Question: I am trying to create a simple link to another page in my rails app but it doesnt seem to work.Even though I have configured a route for my posts index page it gives me the following error:
'''
No route matches {:action=>"posts", :lat=>5, :controller=>"coordinates"}
'''
Here's my Directory structure:

My file
'''
HighwayPolice::Application.routes.draw do
resources:posts
resources:coords
resources:coordinates
get 'posts', to: 'posts#index'
end
'''
'''
<script src="http://ajax.googleapis.com/ajax/libs/jquery/1/jquery.min.js"></script>
<script type="text/javascript"
src="https://maps.googleapis.com/maps/api/js?key=AIzaSyCThq7kV6r4-cILKpujZek5e-uZGbGdjkU&sensor=false">
</script>
<script type = "text/javascript">
function initialize()
{console.log("click");
var mapOptions = {
center: new google.maps.LatLng(-34.397, 150.644),
zoom: 8
};
var map = new google.maps.Map(document.getElementById("map-canvas"),
mapOptions);
google.maps.event.addListener(map, 'click', function(event) {
console.log(event.latLng.k);
});
var test = 3;
$('#Test').val(test);
console.log(test);
var lat = 3
var lon = 34
var parsed_data = {location: {lat: lat, lon: lon}}
}
</script>
<h1>Coordinates#index</h1>
<body onload = "initialize()">
<div id="map-canvas" style = "width:500px; height:500px"></div>
<p>Find me in app/views/coordinates/index.html.erb</p>
<% @coordinates.each do |coordinate| %>
<p><%= coordinate.longitude %></p>
<p><%= coordinate.lattitude %></p>
<hr />
<% end %>
<%= link_to('Save',{:action => 'post', :lat => 5}) %>
'''
'''
class PostsController < ApplicationController
def index
end
end
'''
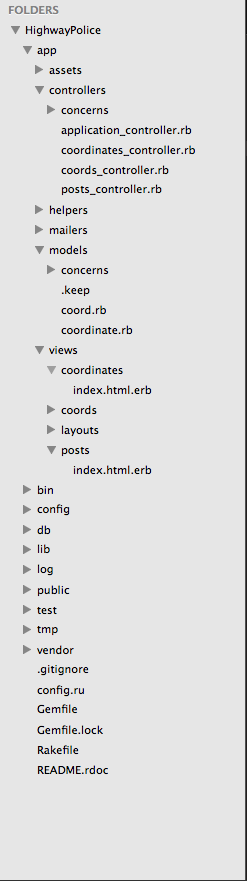
Answer: Your current link is trying to post to the coordinates controller posts action.
If you want to post to the posts controller as specified in your routes controller try something like
'''
link_to "Save", controller: :posts, action: :index, lat: 5
'''